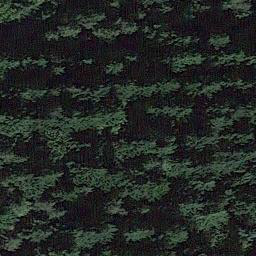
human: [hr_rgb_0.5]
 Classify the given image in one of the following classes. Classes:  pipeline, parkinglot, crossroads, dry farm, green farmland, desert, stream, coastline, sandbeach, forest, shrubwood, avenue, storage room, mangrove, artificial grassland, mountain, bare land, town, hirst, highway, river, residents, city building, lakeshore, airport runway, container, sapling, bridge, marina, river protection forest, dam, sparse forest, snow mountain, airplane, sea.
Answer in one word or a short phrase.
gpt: forest